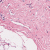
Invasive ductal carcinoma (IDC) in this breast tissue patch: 0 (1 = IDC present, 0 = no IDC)